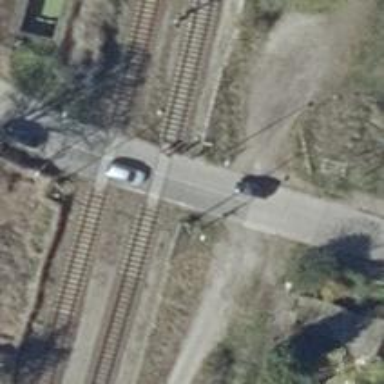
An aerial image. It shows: Abandoned railway.